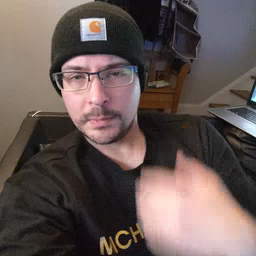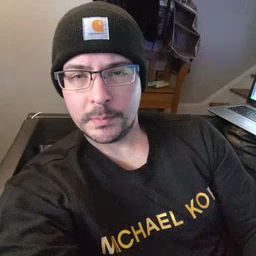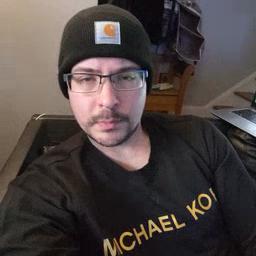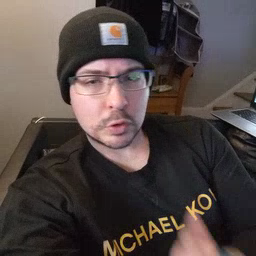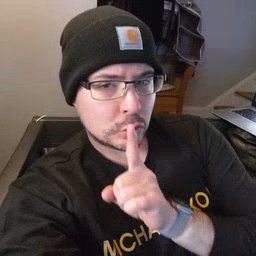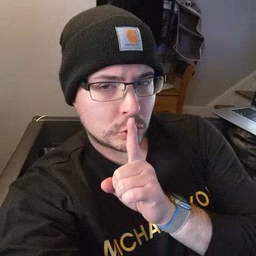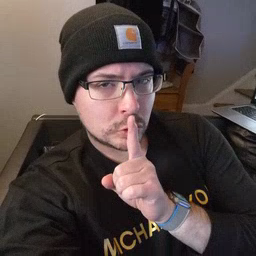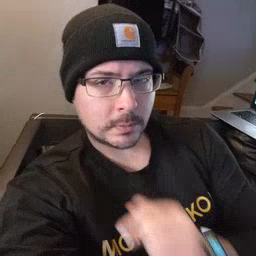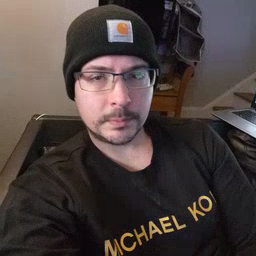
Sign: shhh